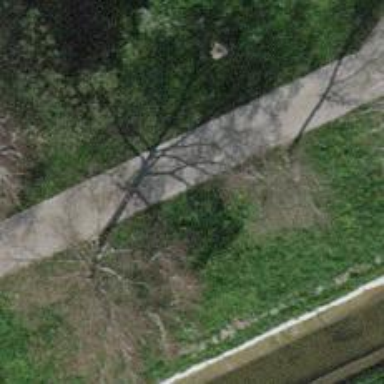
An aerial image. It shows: Footway.